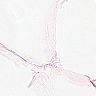
Metastatic tissue present: no